Current action and preconditions to check: path_clear

Your task: For each precondition in the list above, predict whether it will hold at this action.

Consider the current scene as observed from the mobile robot's camera, and analyze the predicted future states of all dynamic agents (e.g., people, animals, vehicles, or any moving entities) within the NEXT SECOND.

IMPORTANT: Only answer "very likely" if you are absolutely certain—based on strong, clear evidence—that a dynamic agent will violate the precondition in the predicted future state. Do NOT answer "very likely" for unlikely, ambiguous, or low-probability risks.

Ask yourself for each precondition: Is there a high probability, with clear and convincing evidence, that the predicted future states of any dynamic agent will interfere with the predicted future state of the currently executing action within the NEXT SECOND, causing that precondition to fail?

Assess the risk level based on these predictions. Use "likely" or "very likely" if motions create a clear risk of interference.

Use "neutral" or "improbable" if agents are nearby but their predicted paths are clearly diverging or non-conflicting.

Failure Risk Categories: "very improbable", "improbable", "neutral", "likely", "very likely"

Answer Format: Output ONLY the probability_of_failure value from these categories: "very improbable", "improbable", "neutral", "likely", "very likely"

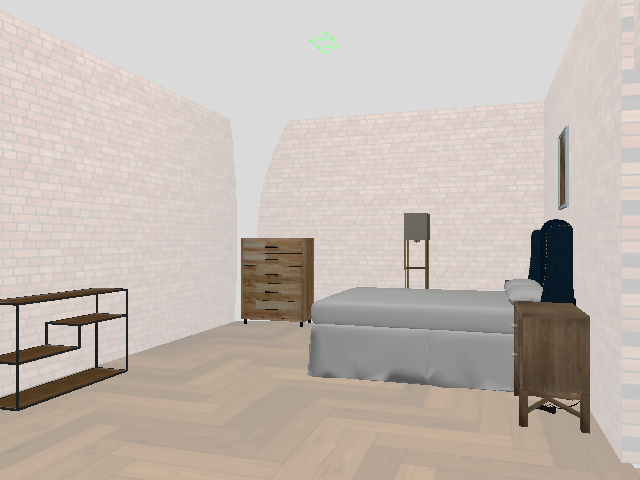

Answer: very improbable